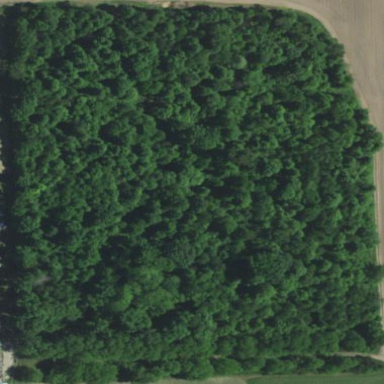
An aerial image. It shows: Beautiful woodland area.